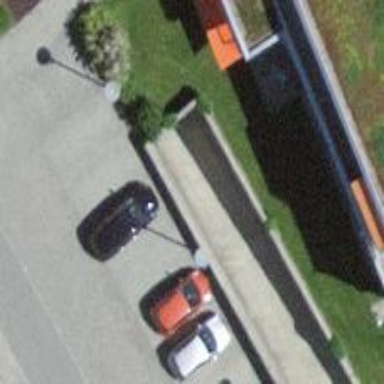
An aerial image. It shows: Parking entrance.